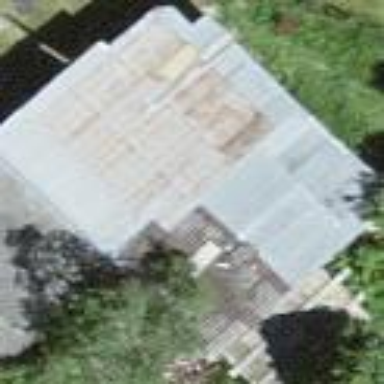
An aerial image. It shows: View of roof of building.